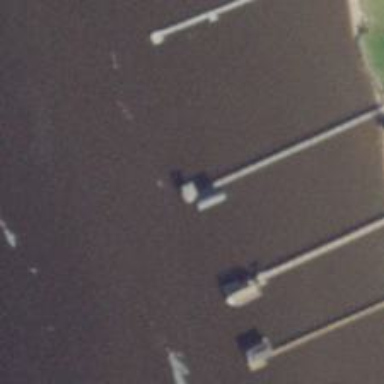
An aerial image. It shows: Man-made pier.